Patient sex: M
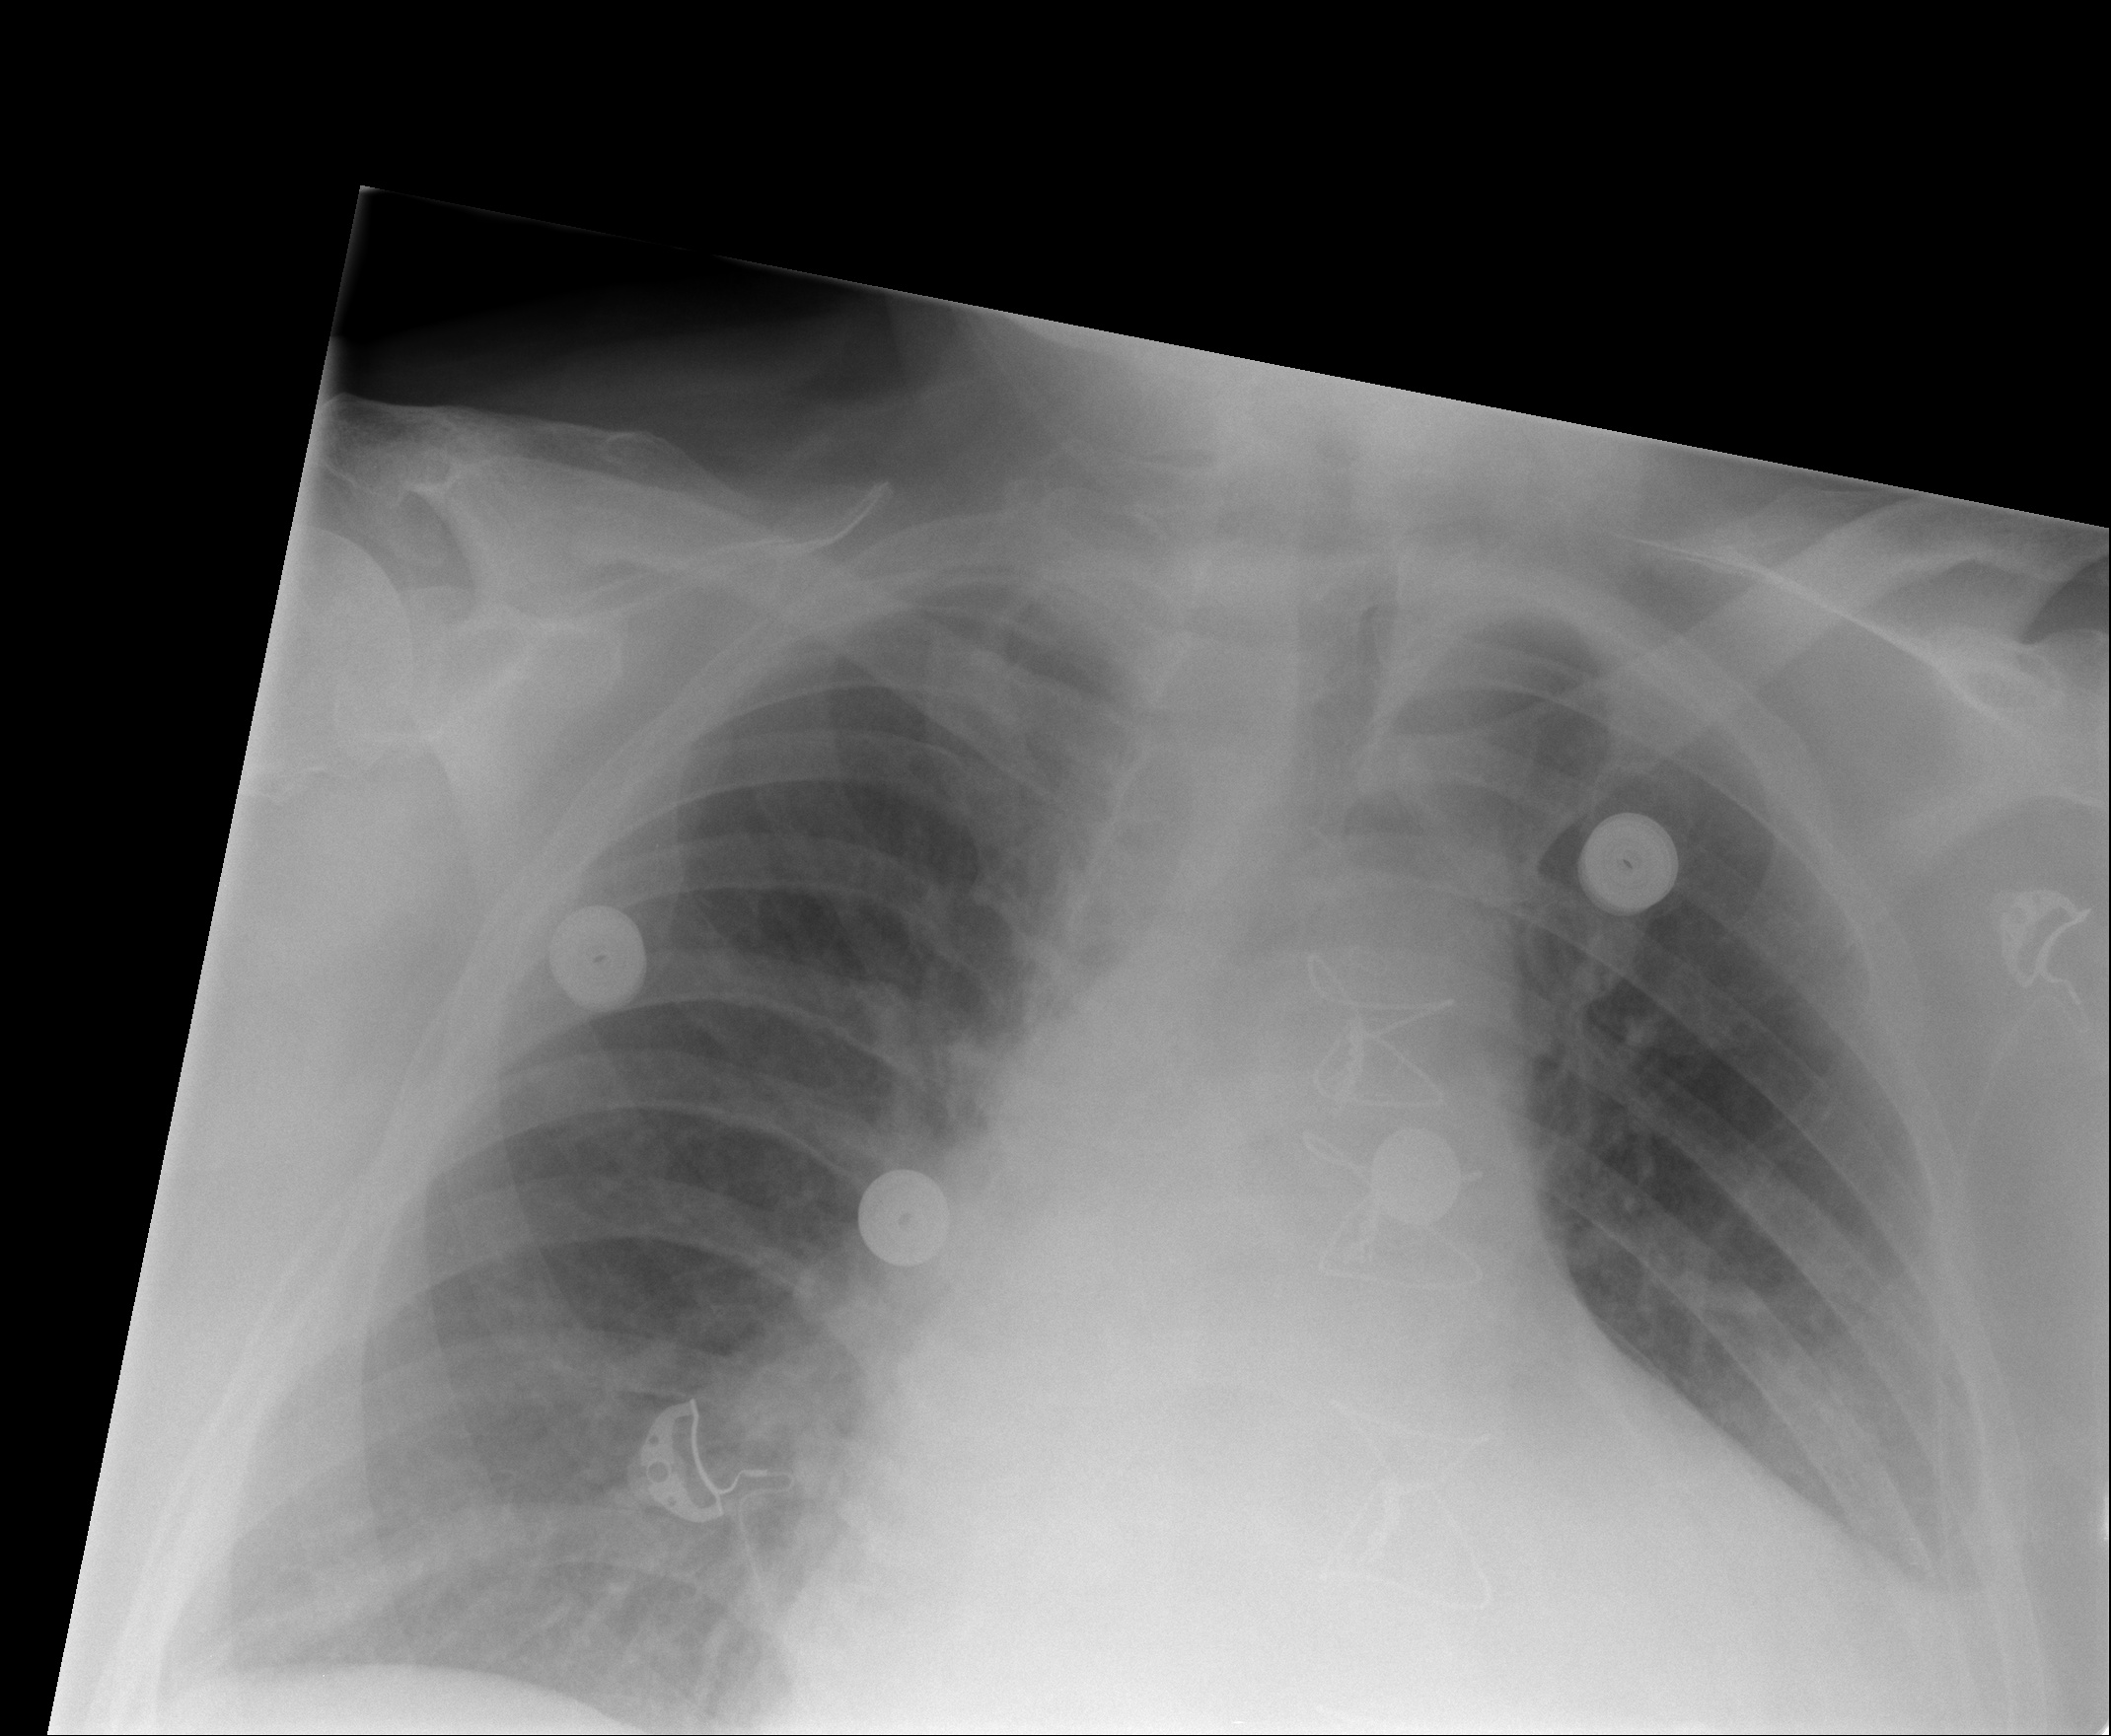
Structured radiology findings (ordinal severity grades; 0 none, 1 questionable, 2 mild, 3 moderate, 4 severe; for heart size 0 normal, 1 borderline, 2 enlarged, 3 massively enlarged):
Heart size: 2
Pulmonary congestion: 3
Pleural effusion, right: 1
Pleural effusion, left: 2
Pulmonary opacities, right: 0
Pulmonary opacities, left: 0
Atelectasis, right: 2
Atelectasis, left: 2